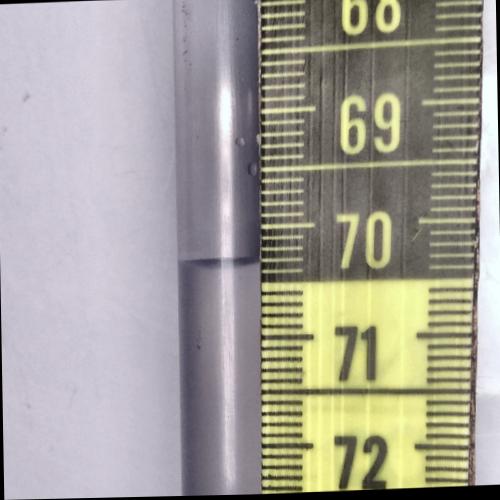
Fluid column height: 70.3 cm